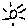
Label: sun